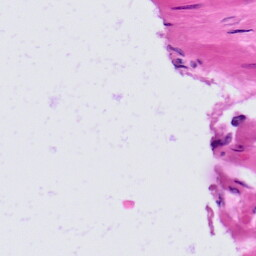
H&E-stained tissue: Prostate